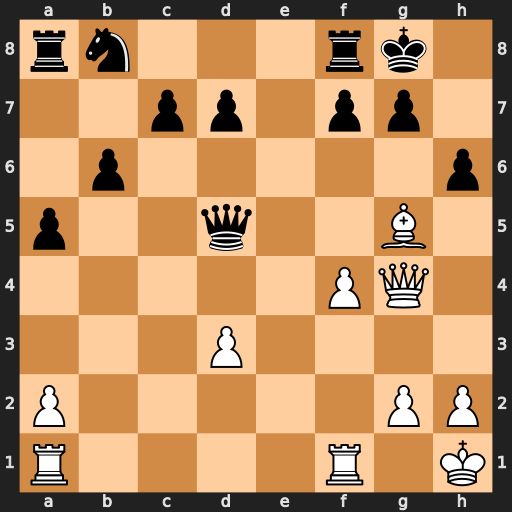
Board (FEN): rn3rk1/2pp1pp1/1p5p/p2q2B1/5PQ1/3P4/P5PP/R4R1K
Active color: w
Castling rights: -
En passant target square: -
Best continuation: Bf6 g6 f5